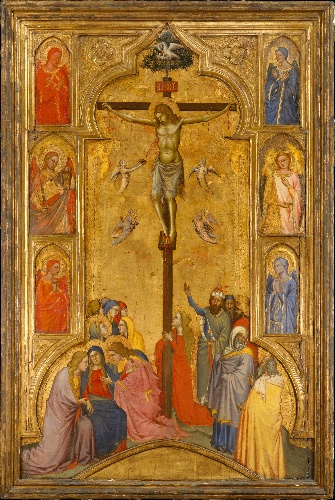
Title: The Crucifixion
Artist: Andrea di Cione (Orcagna)
Artist bio: Italian, Florence 1315/20–1368 Florence
Date: ca. 1365
Object type: Painting
Classification: Paintings
Medium: Tempera on wood, gold ground
Dimensions: 54 1/8 x 32 1/4 in. (137.5 x 81.9 cm)
Department: Robert Lehman Collection
Credit line: Robert Lehman Collection, 1975
Accession year: 1975
Repository: Metropolitan Museum of Art, New York, NY
Tags: Angels|Virgin Mary|Sadness|Crucifixion